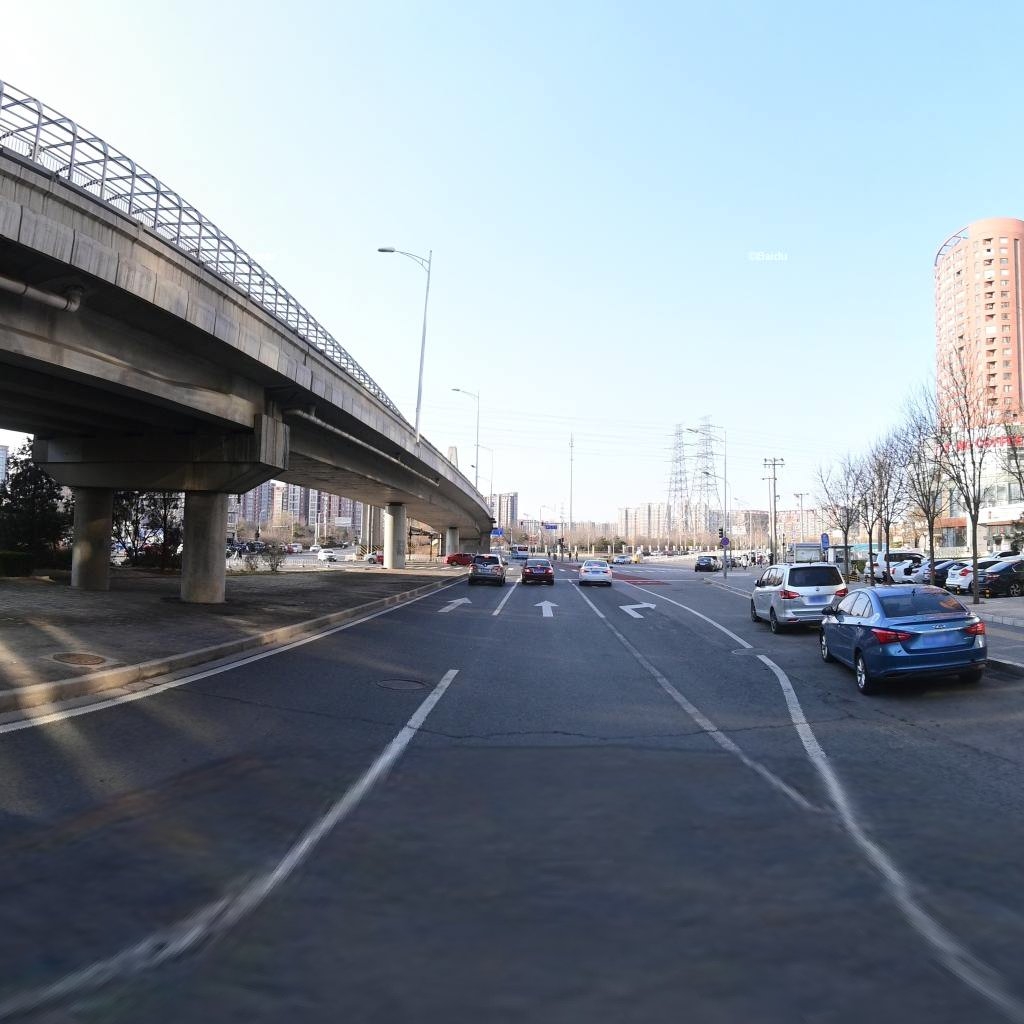
Region: Chaoyang
Road damage annotations: transverse crack, manhole cover, manhole cover, manhole cover, longitudinal crack